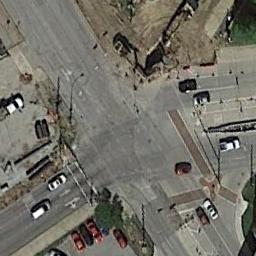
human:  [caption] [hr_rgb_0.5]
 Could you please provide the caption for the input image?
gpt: There is no traffic above the intersection .

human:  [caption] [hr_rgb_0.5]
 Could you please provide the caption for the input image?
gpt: There are many cars at the intersection .

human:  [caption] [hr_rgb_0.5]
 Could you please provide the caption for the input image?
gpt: There are several moving vehicles on the road at the intersection, And many cars are parked in the open space beside the intersection .

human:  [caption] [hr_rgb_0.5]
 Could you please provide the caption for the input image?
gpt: An intersection with sparse traffic is between some clearings .

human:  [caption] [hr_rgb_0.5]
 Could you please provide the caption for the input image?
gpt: There are some cars at the intersection .